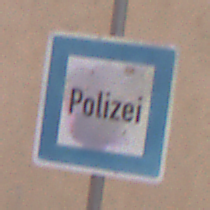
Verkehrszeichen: Polizei
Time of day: Midday
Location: Outdoor (Urban)
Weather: Overcast
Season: NotSpecified
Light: Natural